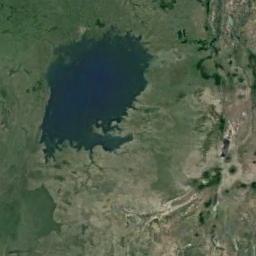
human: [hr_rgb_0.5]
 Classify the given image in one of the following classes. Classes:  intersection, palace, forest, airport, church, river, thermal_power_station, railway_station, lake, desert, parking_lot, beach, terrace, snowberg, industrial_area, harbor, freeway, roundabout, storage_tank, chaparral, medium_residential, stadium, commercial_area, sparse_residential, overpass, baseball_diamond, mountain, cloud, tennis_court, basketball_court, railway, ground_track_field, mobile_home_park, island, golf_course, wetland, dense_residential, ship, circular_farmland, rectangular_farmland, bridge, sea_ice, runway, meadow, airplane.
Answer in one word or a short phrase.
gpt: lake